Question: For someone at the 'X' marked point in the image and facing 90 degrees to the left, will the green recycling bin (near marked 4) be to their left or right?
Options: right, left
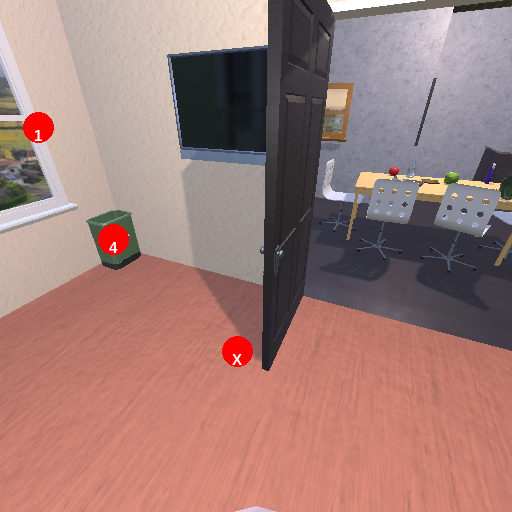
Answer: right